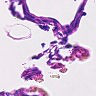
Metastatic tissue present: no